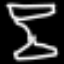
Label: hourglass